Question:
"SELECT * FROM players INNER JOIN " . $v["name"] . " ON players.team_id = " . $v["name"] . ".team_id";
sorry for bad english
i want to + two tables ?
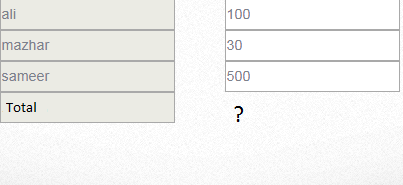
Answer: You can store data in single table and fetch 'names' and 'score/whatever_it_is' like this
'''
SELECT name, score FROM players UNION SELECT "Total" AS name, SUM(score) FROM players
'''